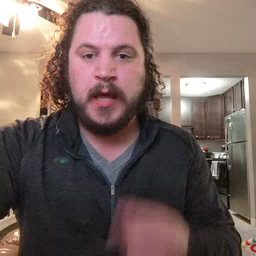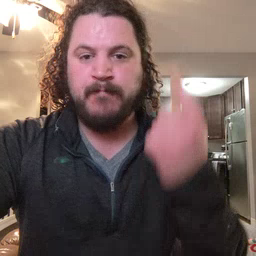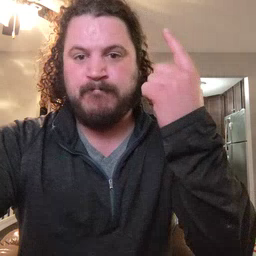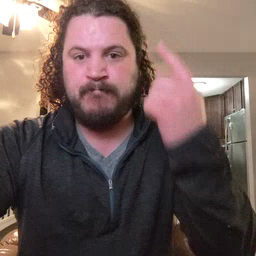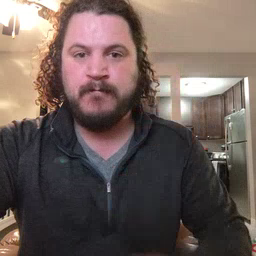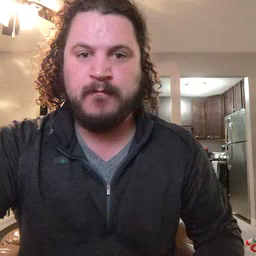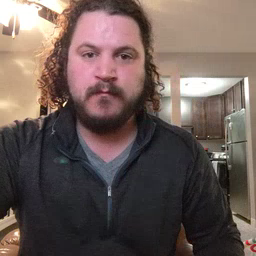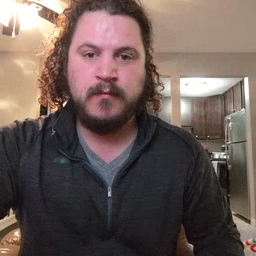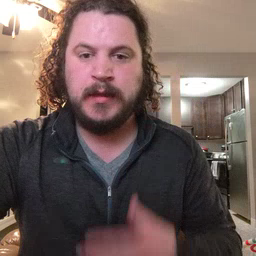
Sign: up